Question: I have the problem that on internet explorer for each div in the editor a resize box is shown.. This box isn't shown for Mozilla Firefox. How can i remove this resize box/resize handler and focus the element directly on typing or selecting it?
Actually i need this: <URL> but it also needs to remove the weird box. If it isn't remove i need to click twice and the Ckeditor right click menu fails...

### PArtial solution
This url provided a partial anwser
<URL>
It is not something from CKEDITOR but from html5/javascript/ie
This is a temp fix for the right click menu to work ok, again.
'''
$("iframe")[0].contentDocument.attachEvent( 'oncontrolselect', function( event )
{
event.srcElement.focus();
return false;
});
'''
To Test/reproduce the bug/problem:
'''
<script src="http://ckeditor.com/apps/ckeditor/4.0.1/ckeditor.js"></script>
<div id="testEditor">test text<div style="min-height:200px;"> test div</div></div>
<script>CKEDITOR.replace("testEditor");</script>
'''
Note: You need to click the div element to see the box.
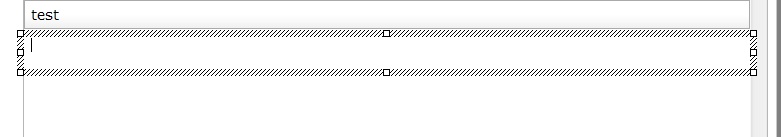
Answer: It looks like IE automatically adds resize handles on editable elements with defined dimensions. If you get rid of the min-height, the handles will go away.
'''
<div contenteditable="true">
<!-- IE9 displays resize handles around this div because
its height is defined. -->
<div style="height: 100px">test</div>
</div>
<div contenteditable="true">
<!-- No resize handles here because size is auto. -->
<div>test</div>
</div>
<div>
<!-- Obviously no handles here either because content is
not editable. -->
<div style="height: 100px">test</div>
</div>
'''